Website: walmart
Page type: billing-address
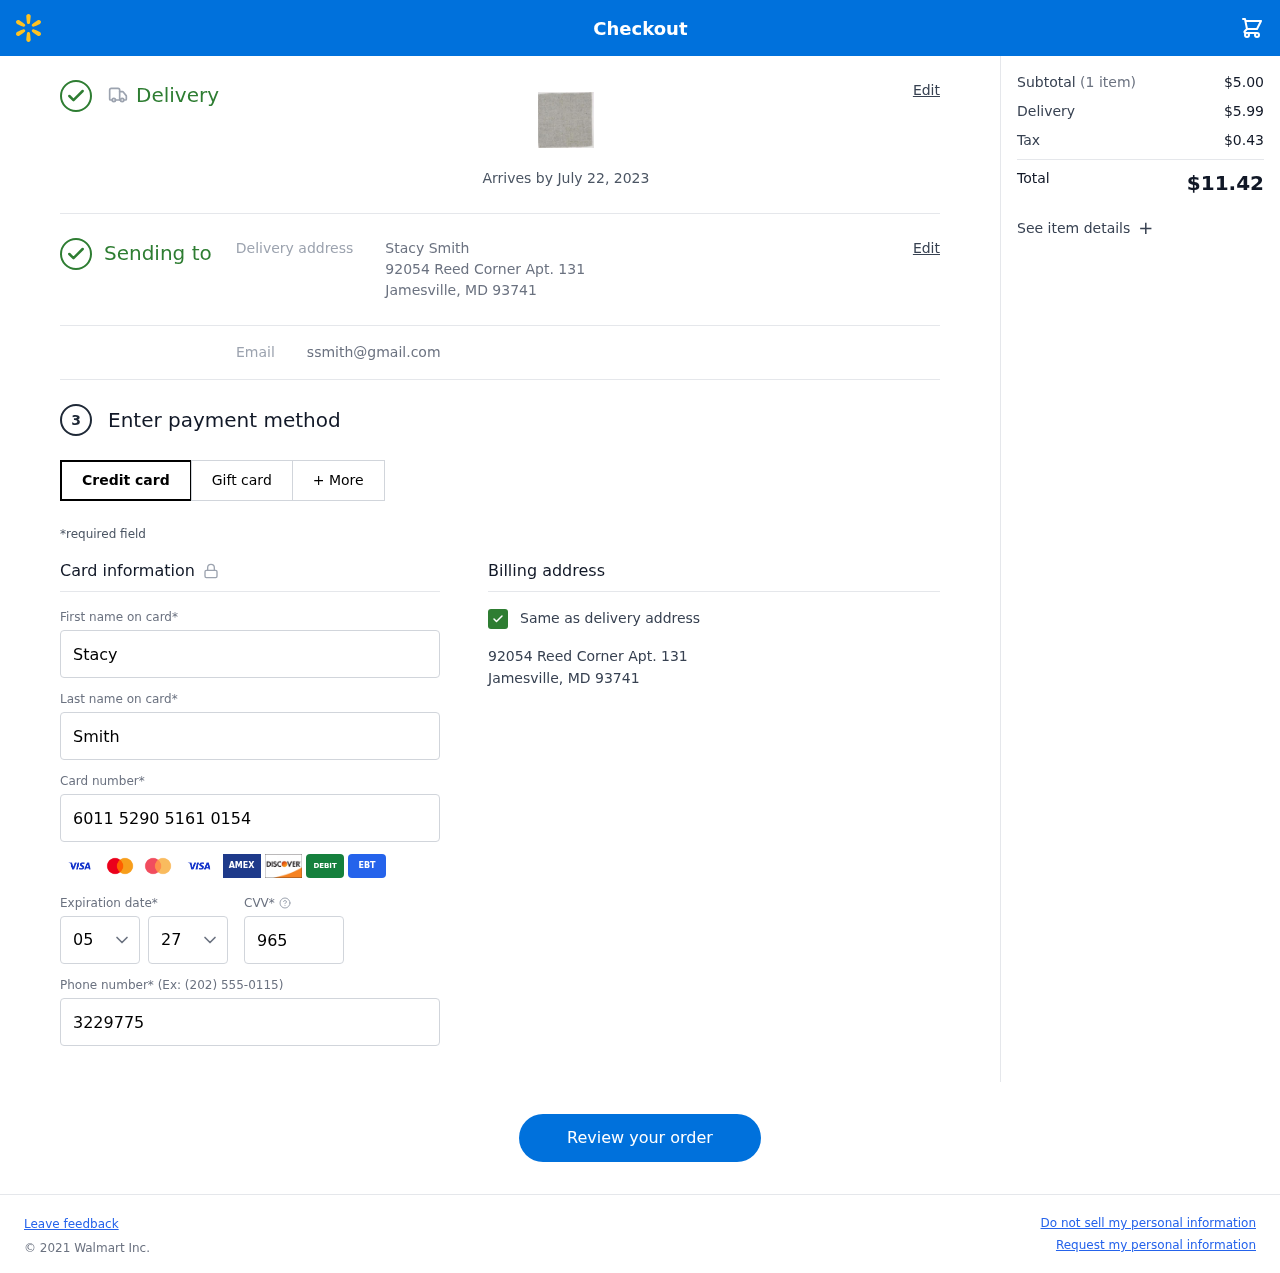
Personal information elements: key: PII_CARD_CVV
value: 965
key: PII_CARD_EXPIRY_MONTH
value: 05
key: PII_CARD_EXPIRY_YEAR
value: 27
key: PII_CARD_NUMBER
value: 6011 5290 5161 0154
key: PII_EMAIL
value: ssmith@gmail.com
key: PII_FIRSTNAME
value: Stacy
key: PII_FULLNAME
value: Stacy Smith
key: PII_LASTNAME
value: Smith
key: PII_PHONE
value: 3229775083
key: PII_STREET
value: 92054 Reed Corner Apt. 131
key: PII_CITY_STATE_ZIP
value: Jamesville, MD 93741
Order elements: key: ORDER_DELIVERY_DATE
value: Arrives by July 22, 2023
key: ORDER_NUM_ITEMS
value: (1 item)
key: ORDER_SUBTOTAL
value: $5.00
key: ORDER_SHIPPING_COST
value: $5.99
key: ORDER_TAX
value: $0.43
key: ORDER_TOTAL
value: $11.42